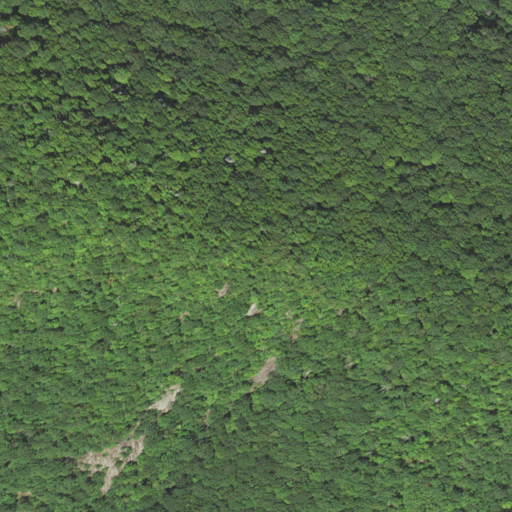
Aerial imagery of ridge(s) in North Carolina named Colbert Ridge containing mixed forest and deciduous forest